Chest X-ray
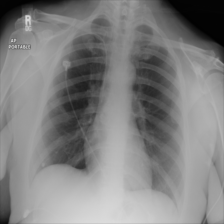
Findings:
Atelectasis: negative
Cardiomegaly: negative
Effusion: negative
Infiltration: negative
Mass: negative
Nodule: negative
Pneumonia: negative
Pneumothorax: negative
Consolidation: negative
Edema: negative
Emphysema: negative
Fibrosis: negative
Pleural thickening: negative
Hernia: negative